Field crop: maize
Growth stage: 2
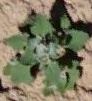
Species: chenopodium